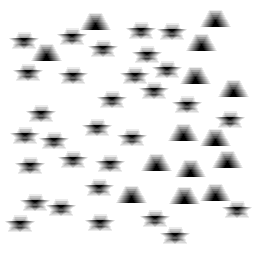
Squares: 0
Triangles: 14
Stars: 30
Total shapes: 44